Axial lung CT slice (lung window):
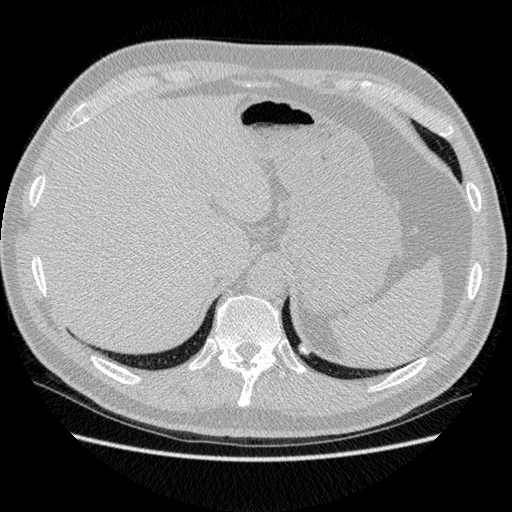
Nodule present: yes
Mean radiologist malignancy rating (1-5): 1.5